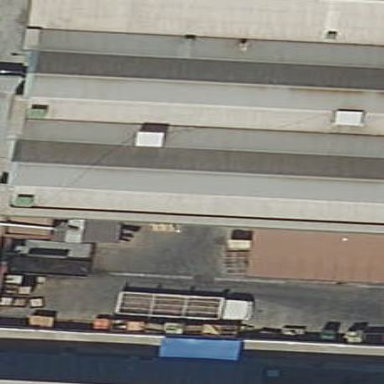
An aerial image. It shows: Industrial building.